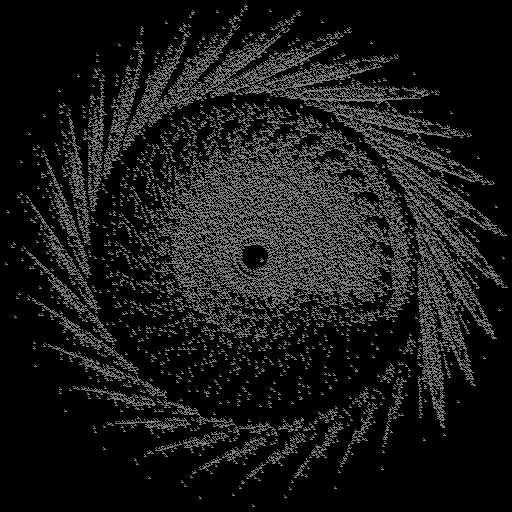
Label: fleabane